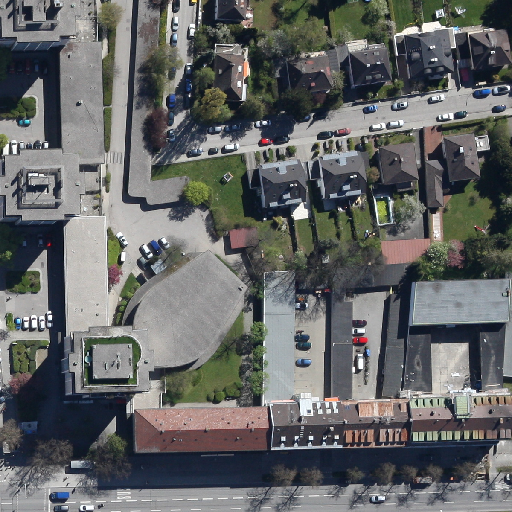
Referring expression: car driving on the road